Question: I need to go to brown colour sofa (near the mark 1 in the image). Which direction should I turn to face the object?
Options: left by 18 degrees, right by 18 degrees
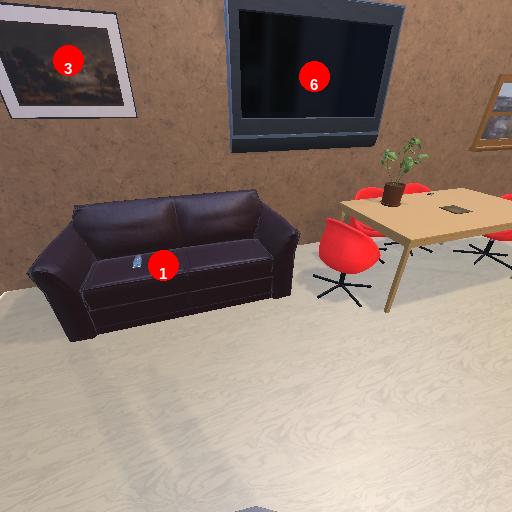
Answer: left by 18 degrees